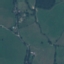
Land use / land cover class: Pasture